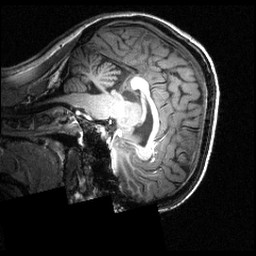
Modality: T1w
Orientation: sagittal
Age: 21
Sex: female
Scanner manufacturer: siemens
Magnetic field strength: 3.951 T
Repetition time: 1.5 s
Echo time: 0.00335 s